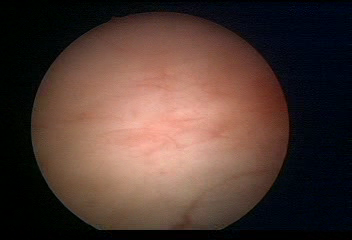
Modality: WLC
Class: Normal mucosa
Bladder cancer association: No